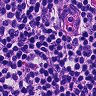
Metastatic tissue present: no